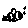
Label: fish